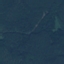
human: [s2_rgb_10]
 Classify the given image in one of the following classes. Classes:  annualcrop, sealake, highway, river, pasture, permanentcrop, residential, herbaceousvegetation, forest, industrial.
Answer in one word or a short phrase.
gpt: Forest